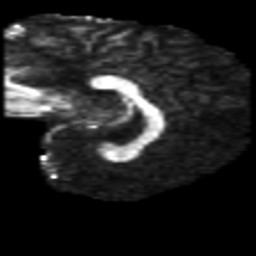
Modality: FA
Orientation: sagittal
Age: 30
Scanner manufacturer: philips
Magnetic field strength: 3 T
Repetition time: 8.6 s
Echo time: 0.127 s